Field crop: tomato
Growth stage: 1
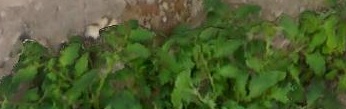
Species: tomato